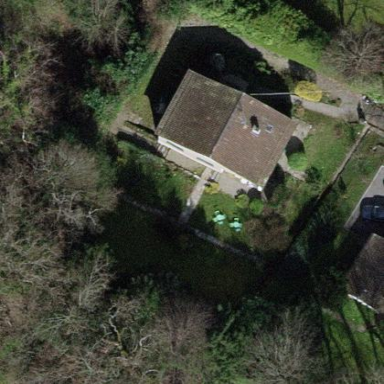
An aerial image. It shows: Garden enclosed by fence.